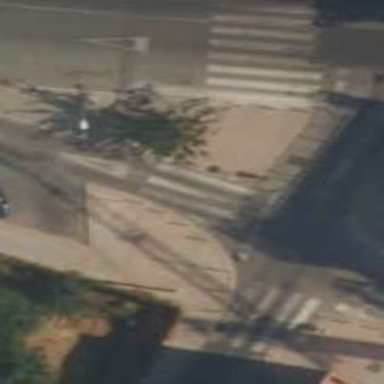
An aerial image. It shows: Uncontrolled zebra crossing on the road.